Field crop: tomato
Growth stage: 1
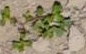
Species: portulaca